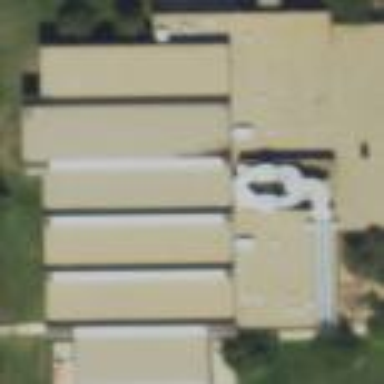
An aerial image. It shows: Flat-roofed building that is swimming sports centre.